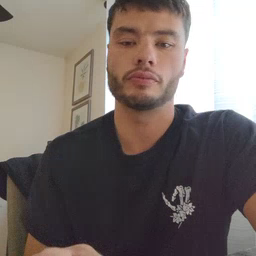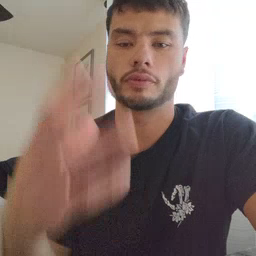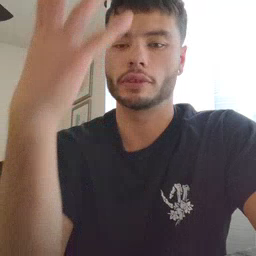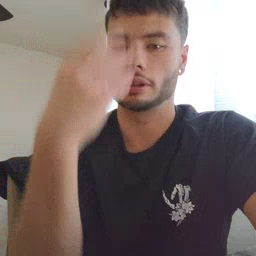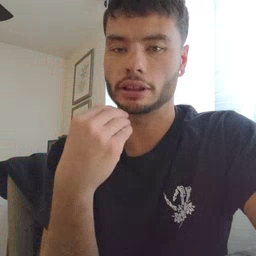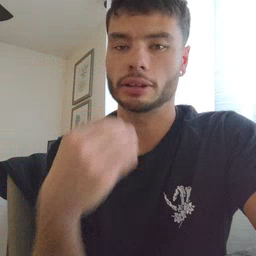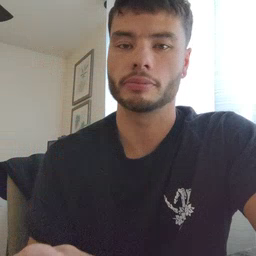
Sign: sleep